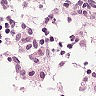
Metastatic tissue present: no